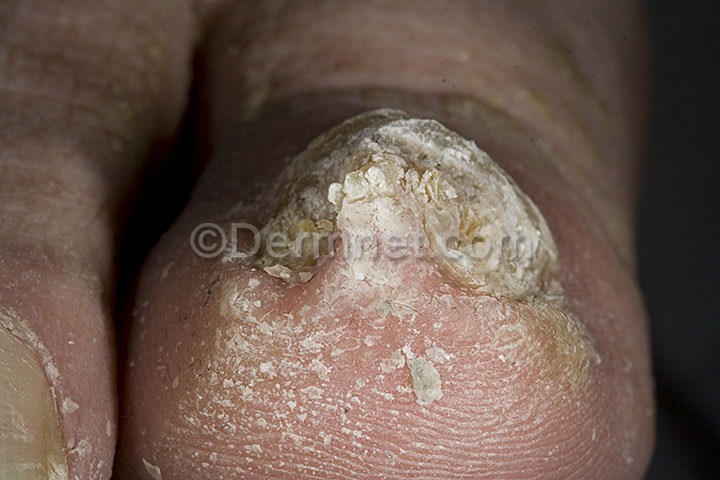
Disease: Nail Fungus and other Nail Disease